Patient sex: F
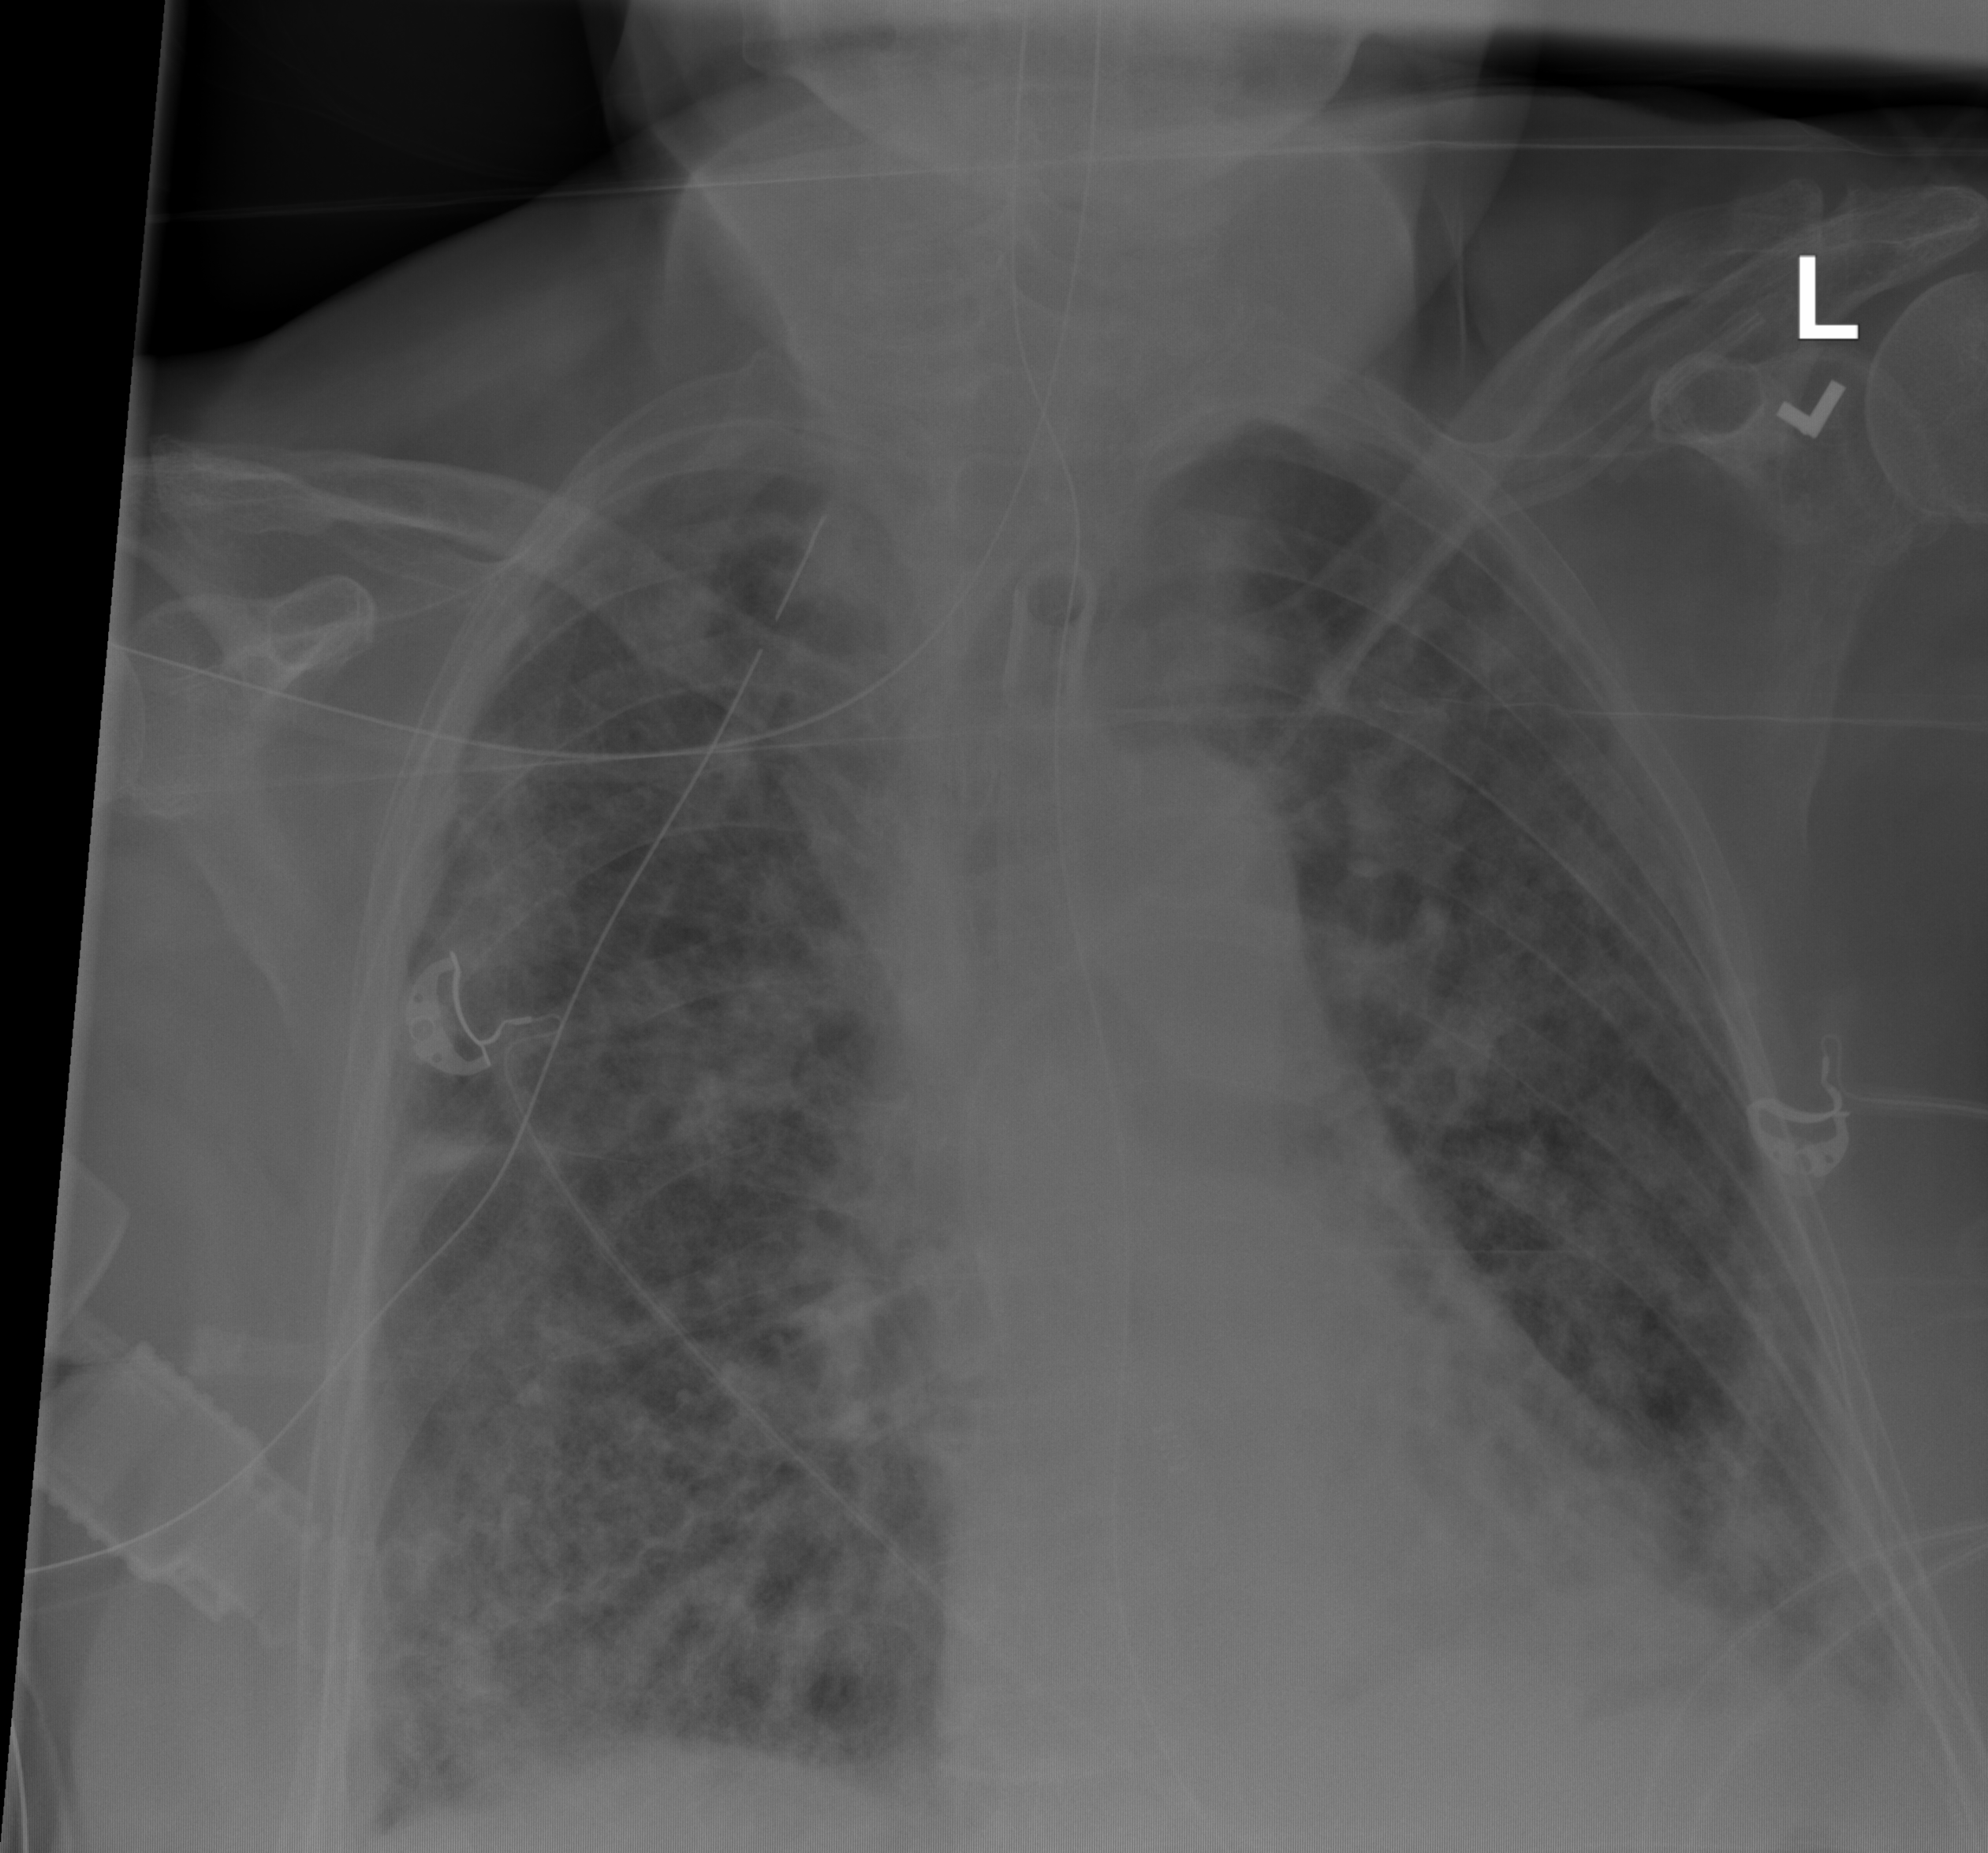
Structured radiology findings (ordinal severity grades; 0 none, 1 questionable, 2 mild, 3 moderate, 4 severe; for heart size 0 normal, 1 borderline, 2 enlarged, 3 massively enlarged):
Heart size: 0
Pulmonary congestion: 2
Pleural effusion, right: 1
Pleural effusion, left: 2
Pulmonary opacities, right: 3
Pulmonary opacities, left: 3
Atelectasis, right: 3
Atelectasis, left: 3